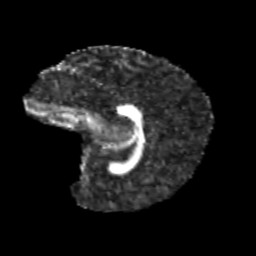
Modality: FA
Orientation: sagittal
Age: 10
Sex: female
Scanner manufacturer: siemens
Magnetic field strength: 3 T
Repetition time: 3.8 s
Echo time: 0.07 s